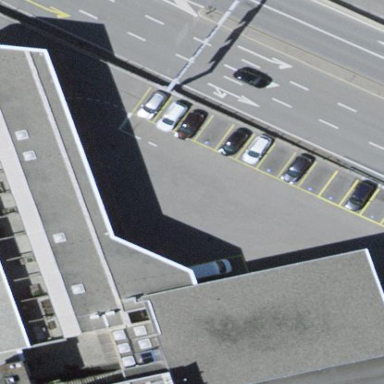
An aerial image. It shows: Building that is part of car repair shop.